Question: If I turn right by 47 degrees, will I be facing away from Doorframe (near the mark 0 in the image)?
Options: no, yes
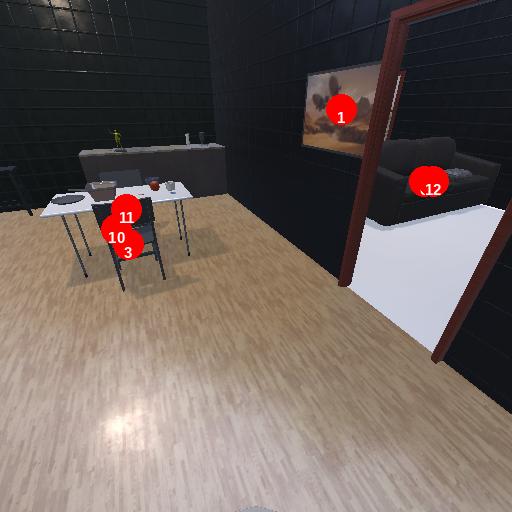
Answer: no